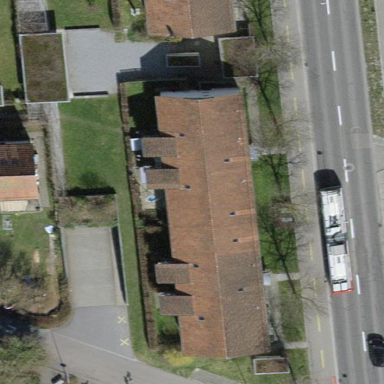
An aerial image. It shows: Apartment building with tile roof.